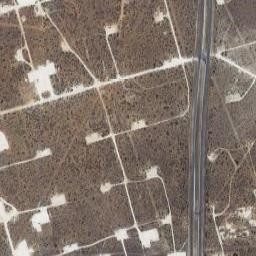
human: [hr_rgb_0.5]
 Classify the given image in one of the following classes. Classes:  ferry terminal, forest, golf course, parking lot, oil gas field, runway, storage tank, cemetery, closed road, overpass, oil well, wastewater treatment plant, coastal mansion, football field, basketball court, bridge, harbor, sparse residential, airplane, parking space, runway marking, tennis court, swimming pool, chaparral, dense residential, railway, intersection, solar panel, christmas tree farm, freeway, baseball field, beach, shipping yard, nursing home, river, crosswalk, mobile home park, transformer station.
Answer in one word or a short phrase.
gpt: oil gas field